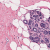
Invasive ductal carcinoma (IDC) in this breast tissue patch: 0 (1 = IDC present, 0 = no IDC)